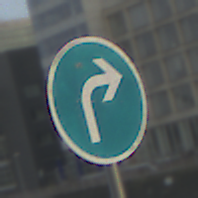
Verkehrszeichen: VorgeschriebeneFahrtrichtungRechts
Umgebung: Outdoor, Urban
Tageszeit: SunriseSunset
Wetter: PartlyCloudy
Licht: Natural
Jahreszeit: NotSpecified
Kontrast: LowContrast